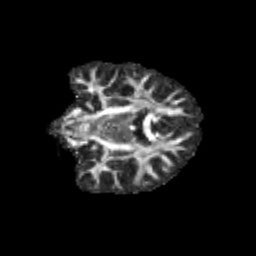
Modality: FA
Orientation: coronal
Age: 11
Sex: male
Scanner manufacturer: siemens
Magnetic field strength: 3 T
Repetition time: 3.8 s
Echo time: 0.07 s